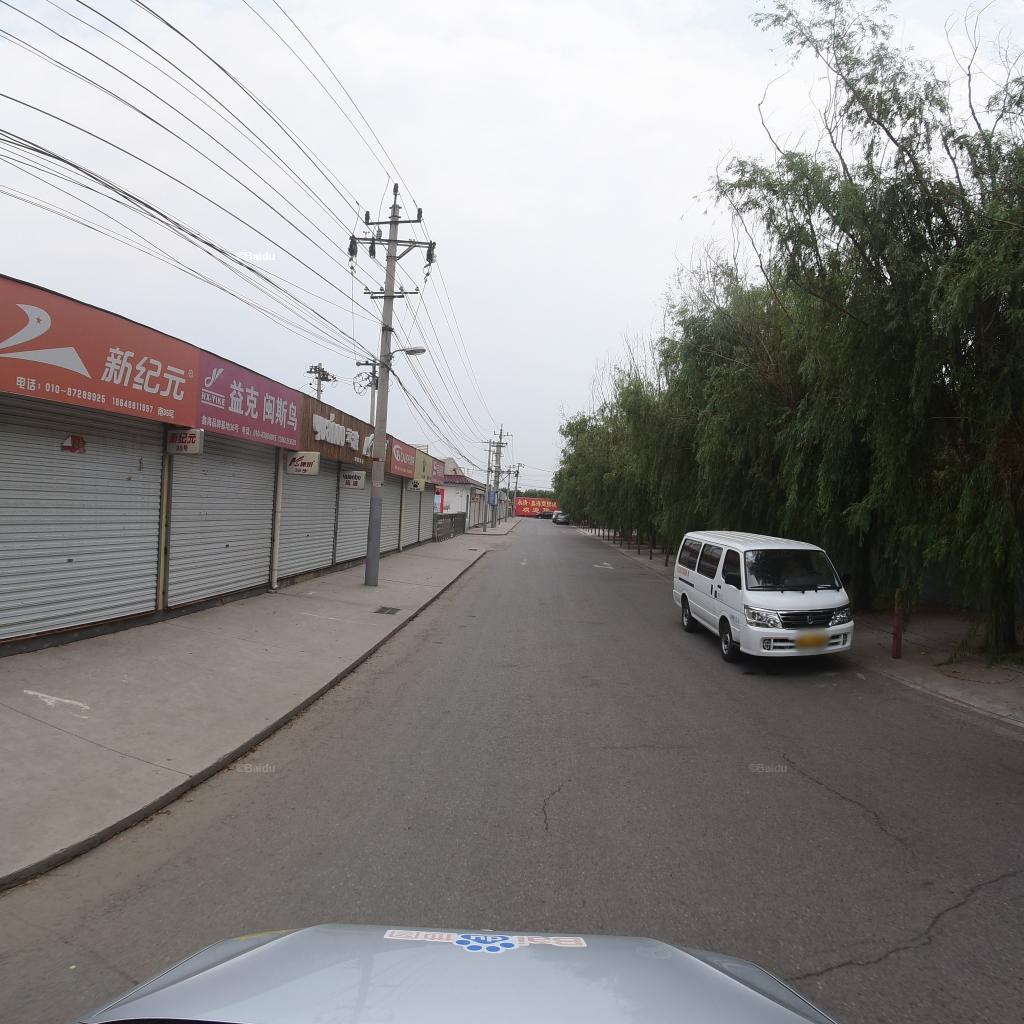
Region: Fengtai
Road damage annotations: transverse crack, transverse crack, transverse crack, longitudinal crack, longitudinal crack